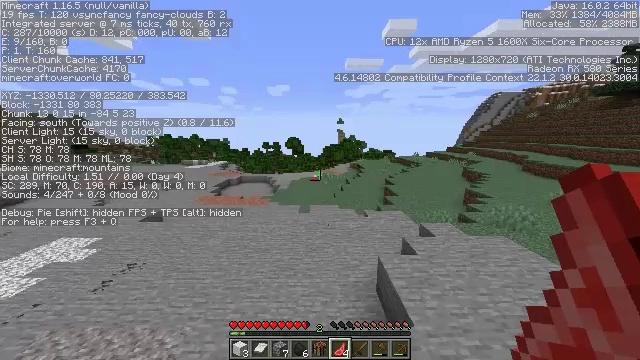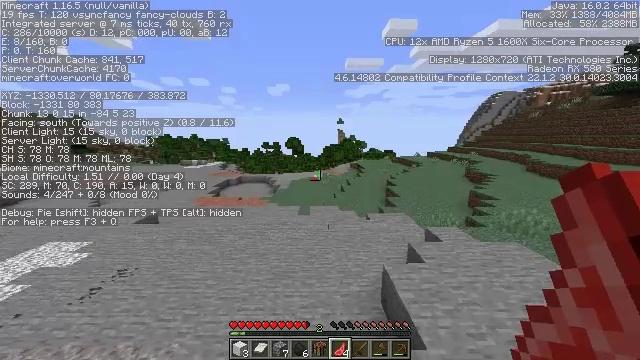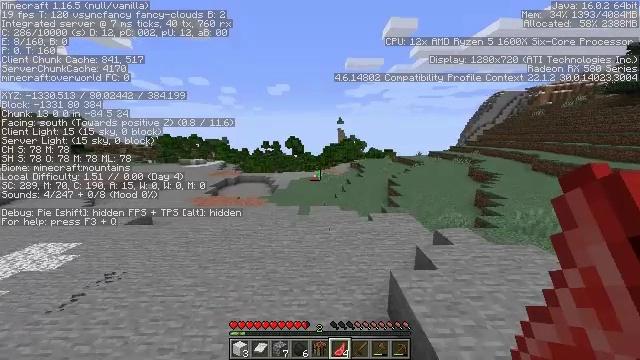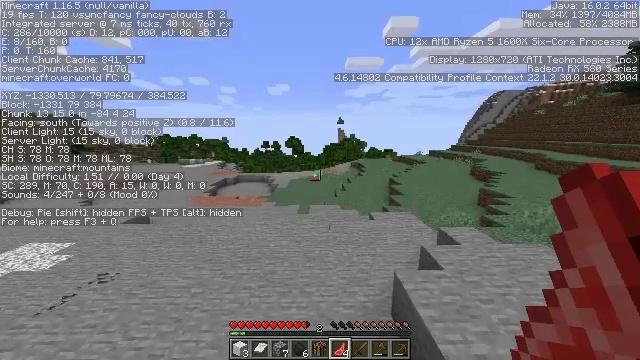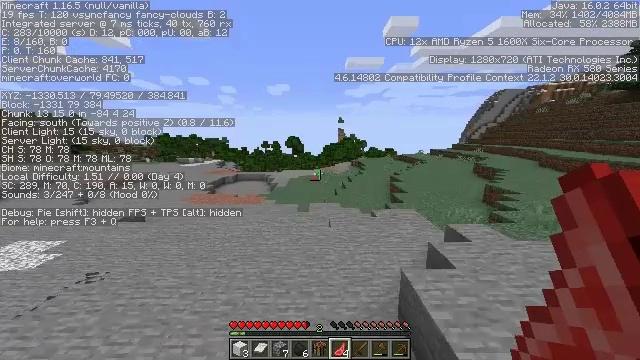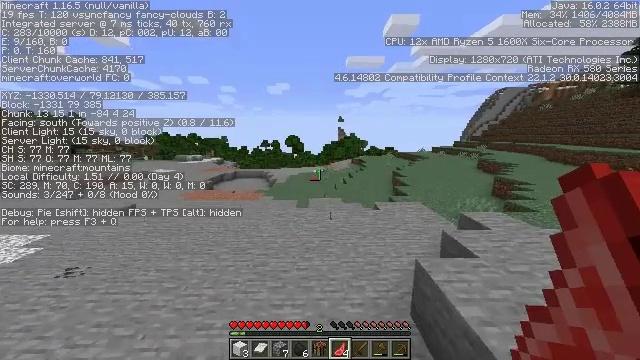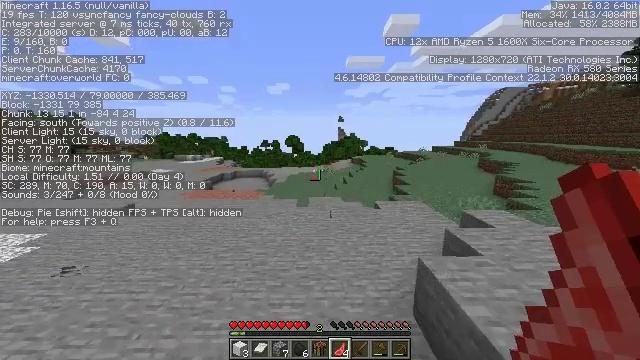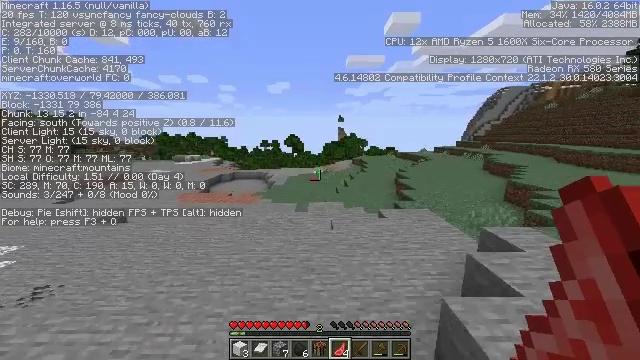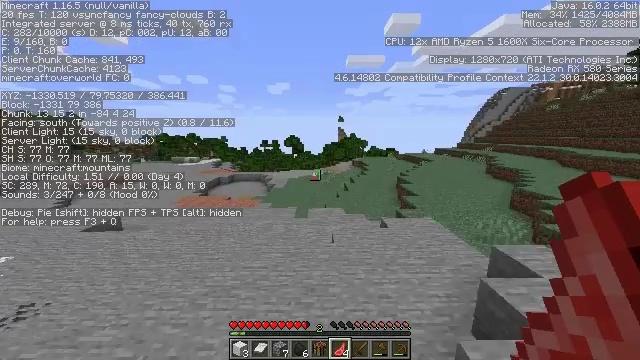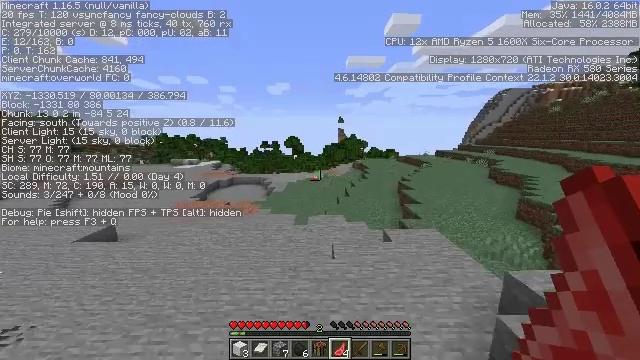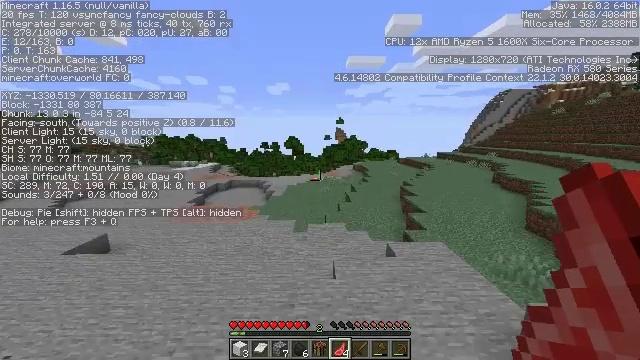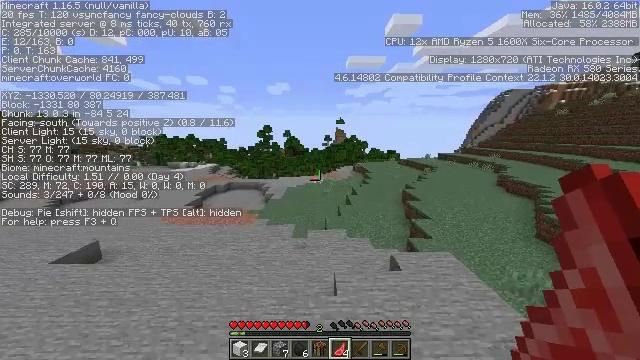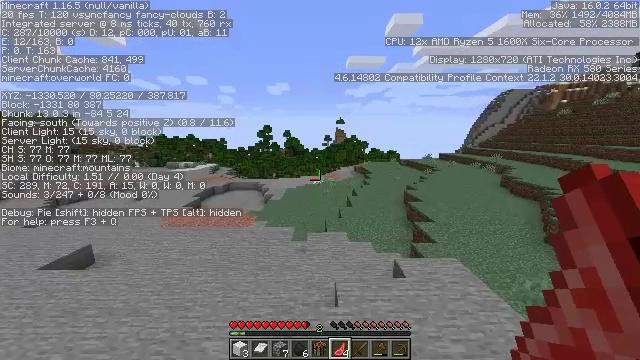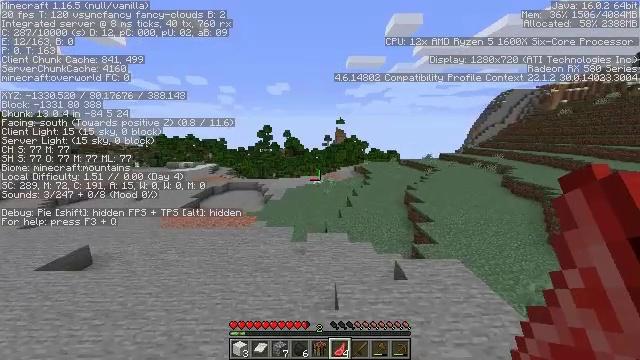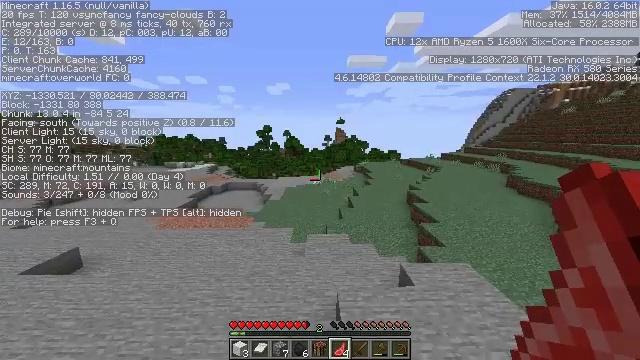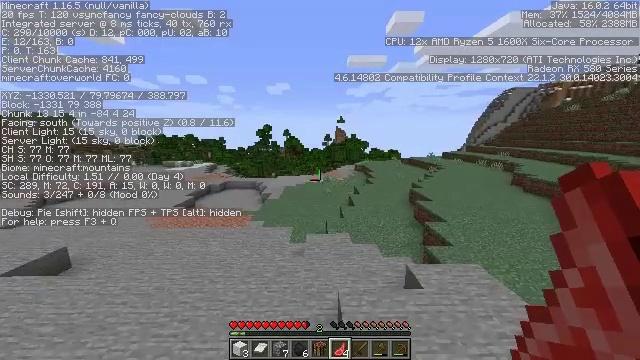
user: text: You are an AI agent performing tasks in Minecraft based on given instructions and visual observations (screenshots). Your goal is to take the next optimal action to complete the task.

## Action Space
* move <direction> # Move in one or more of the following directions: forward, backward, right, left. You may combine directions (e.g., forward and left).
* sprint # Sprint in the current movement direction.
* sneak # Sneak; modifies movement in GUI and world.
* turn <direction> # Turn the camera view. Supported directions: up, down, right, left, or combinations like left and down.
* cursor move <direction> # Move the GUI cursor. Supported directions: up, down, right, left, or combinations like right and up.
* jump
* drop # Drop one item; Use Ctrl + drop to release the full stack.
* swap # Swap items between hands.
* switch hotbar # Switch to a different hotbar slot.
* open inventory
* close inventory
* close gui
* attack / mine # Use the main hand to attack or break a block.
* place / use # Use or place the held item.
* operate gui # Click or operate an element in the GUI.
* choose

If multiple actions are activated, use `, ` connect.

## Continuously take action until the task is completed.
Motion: motion action
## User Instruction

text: Collect the oak trapdoor for re-use.
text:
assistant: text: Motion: move forward, jump
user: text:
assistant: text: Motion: move forward, jump
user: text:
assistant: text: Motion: move forward, jump
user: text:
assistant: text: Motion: move forward, jump
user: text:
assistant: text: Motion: move forward, jump
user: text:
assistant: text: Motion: move forward, jump
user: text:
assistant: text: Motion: move forward, jump
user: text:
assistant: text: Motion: move forward, jump
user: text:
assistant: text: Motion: move forward, jump
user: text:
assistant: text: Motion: move forward, jump
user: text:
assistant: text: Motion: move forward, jump
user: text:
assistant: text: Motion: move forward, jump
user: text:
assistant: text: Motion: move forward, jump
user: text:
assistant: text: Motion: move forward, jump
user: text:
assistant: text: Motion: move forward, jump
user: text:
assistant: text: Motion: move forward, jump
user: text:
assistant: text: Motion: move forward, jump
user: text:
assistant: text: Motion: move forward, jump
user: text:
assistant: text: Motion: move forward, jump
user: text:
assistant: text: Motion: move forward, jump
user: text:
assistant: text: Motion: move forward, jump
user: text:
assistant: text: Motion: move forward, jump
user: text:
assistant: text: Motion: move forward, jump
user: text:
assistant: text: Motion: move forward, jump
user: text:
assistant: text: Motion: move forward, jump
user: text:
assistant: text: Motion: move forward, jump
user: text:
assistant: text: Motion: move forward, jump
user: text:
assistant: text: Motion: move forward, jump
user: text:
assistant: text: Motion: move forward, jump
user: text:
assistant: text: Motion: move forward, jump